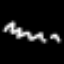
Label: squiggle